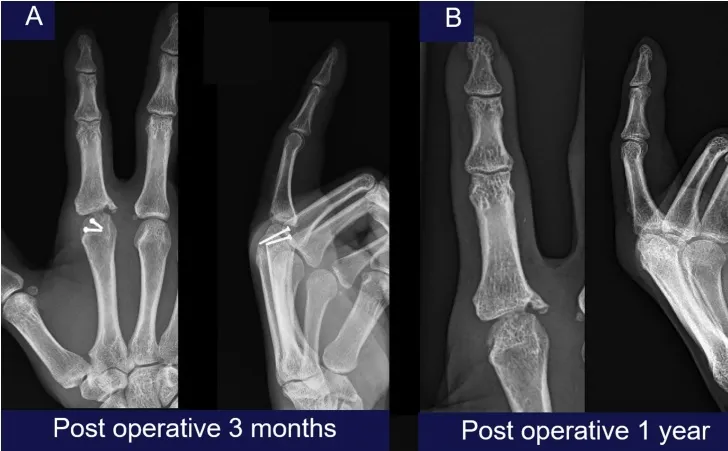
The radiographs showed the union of intraarticular fracture at 3 month follow up (Fig. 4A) and 1 year follow up (Fig. 4B).
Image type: radiology (x_ray)